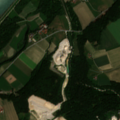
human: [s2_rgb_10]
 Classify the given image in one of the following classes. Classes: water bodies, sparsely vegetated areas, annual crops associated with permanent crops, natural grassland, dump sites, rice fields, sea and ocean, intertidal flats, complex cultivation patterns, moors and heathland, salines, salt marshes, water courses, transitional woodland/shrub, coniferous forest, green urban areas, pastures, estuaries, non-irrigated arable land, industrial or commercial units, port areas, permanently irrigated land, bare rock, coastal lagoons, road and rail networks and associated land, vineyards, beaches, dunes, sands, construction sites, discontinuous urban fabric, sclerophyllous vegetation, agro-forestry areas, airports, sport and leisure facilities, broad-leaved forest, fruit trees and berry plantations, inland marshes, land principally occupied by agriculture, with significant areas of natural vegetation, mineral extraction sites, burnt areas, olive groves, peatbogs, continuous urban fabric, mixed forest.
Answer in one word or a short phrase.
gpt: non-irrigated arable land, complex cultivation patterns, land principally occupied by agriculture, with significant areas of natural vegetation, broad-leaved forest, coniferous forest, mixed forest, water courses